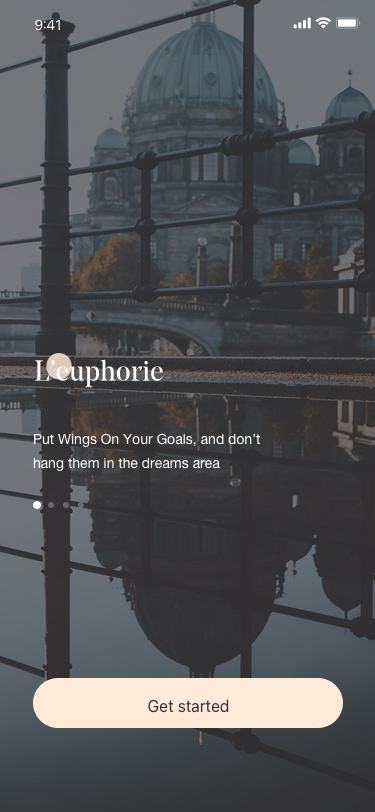
Text in this UI design:
Put Wings On Your Goals, and don’t hang them in the dreams area